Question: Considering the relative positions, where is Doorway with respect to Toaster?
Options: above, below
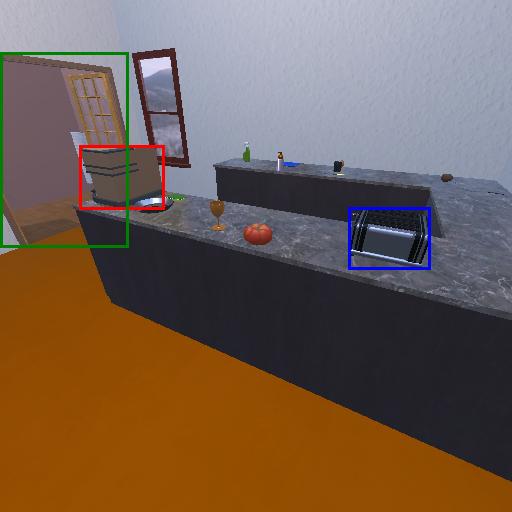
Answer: above